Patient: sex M, age 70
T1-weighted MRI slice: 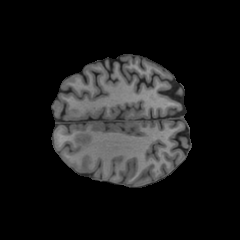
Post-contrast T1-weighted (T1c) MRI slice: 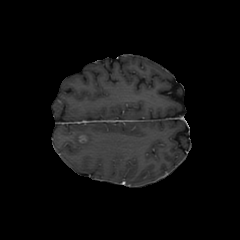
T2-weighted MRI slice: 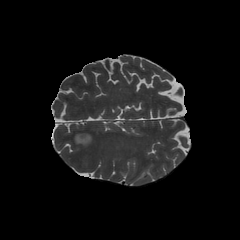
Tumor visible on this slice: yes
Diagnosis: Glioblastoma, IDH-wildtype
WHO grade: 4